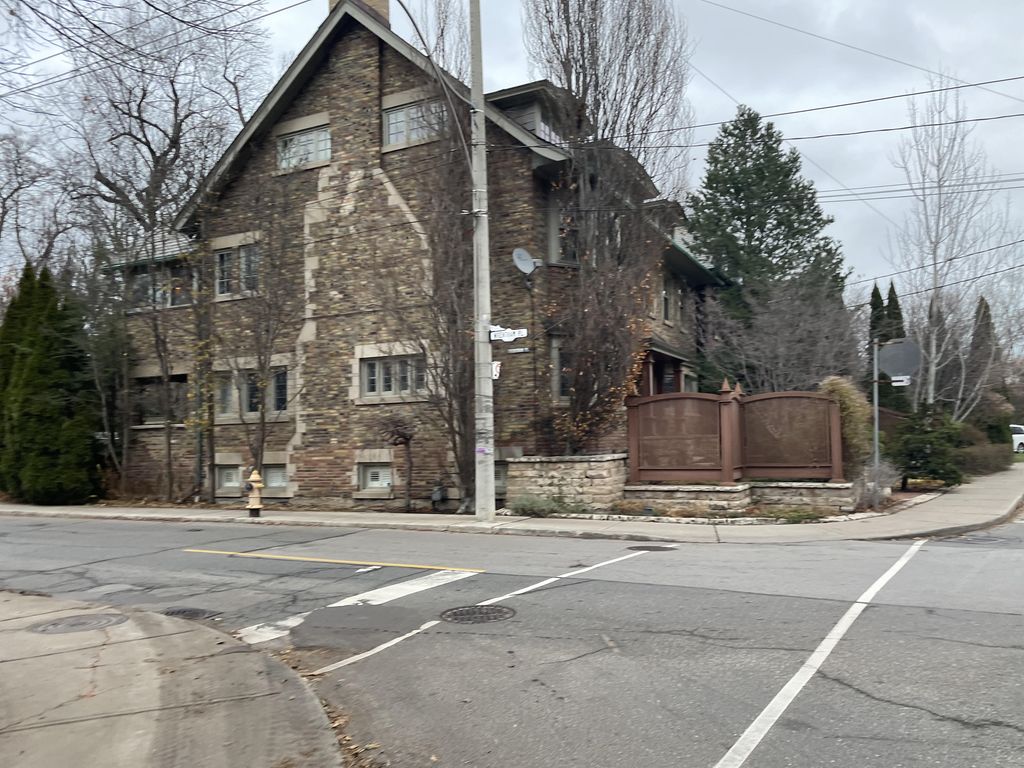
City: toronto